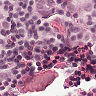
Metastatic tissue present: yes